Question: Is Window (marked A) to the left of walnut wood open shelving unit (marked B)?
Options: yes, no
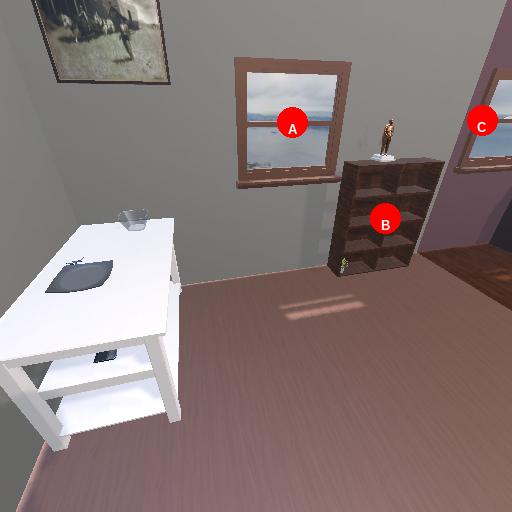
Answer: yes